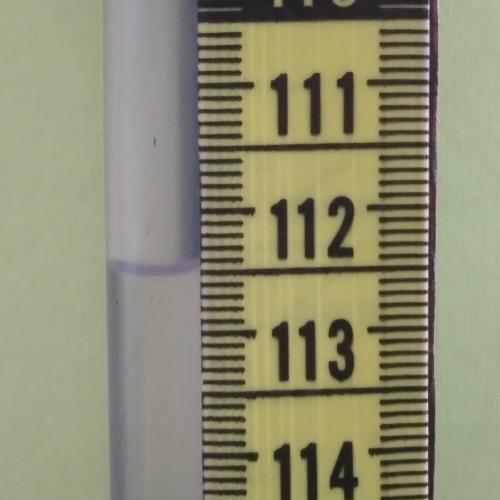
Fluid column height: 112.5 cm